Question: I have a SplitViewController which has two UITableViewControllers - one master/root one detail. Everything works swimmingly.
I have a UIView which is shown on the detail view controller before the user selects an item in the root view controller. It's set up like this:
'''
[self.navigationController.view addSubview:makeSentenceHelperView];
[self.navigationController.view bringSubviewToFront:makeSentenceHelperView];
'''
The detailViewController is set up like so:
'''
UINavigationController *detailNav = [[[UINavigationController alloc] initWithRootViewController:detailViewController] autorelease];
'''
Where 'detailViewController' is a subclass of UITableView.
The problem is that this subView hides the buttons and navigation bar from the detail view controller's navigation bar - which is a problem when you launch the SVC in portrait mode (there's no way to select a root item with the root popup).

How can I present the view inside the navigation controller, so that the navigation bar and buttons appear in the detail view?
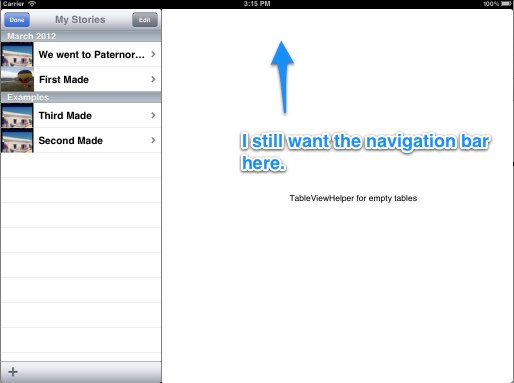
Answer: To fix this I added a UINavigationController to my helper UIView, and added a UIButtonBarItem to call the popover for selecting a new item in the master view. It seems really simple in retrospect. The only tricky bit will be making the UIButtonBarItem hide when in landscape.